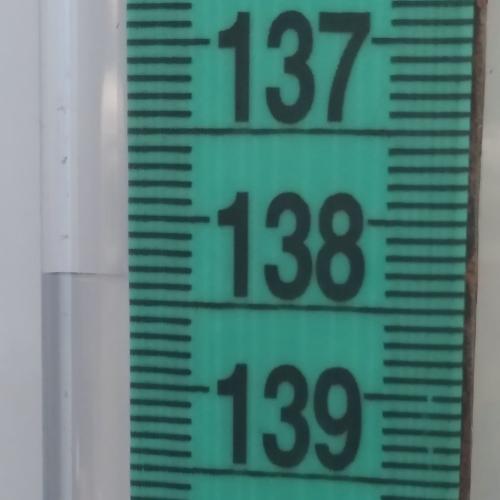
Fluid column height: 138.3 cm